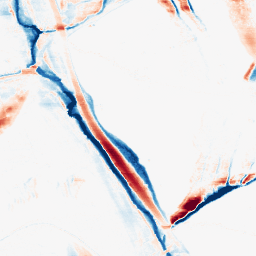
Category: morphological
Decomposition family: morphological_ellipse
Decomposition parameters: operation: average
width: 5
height: 30
Upsampling method: bicubic_3x
Upsampling parameters: scale: 3
Upsampling scale: 3